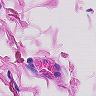
Metastatic tissue present: no